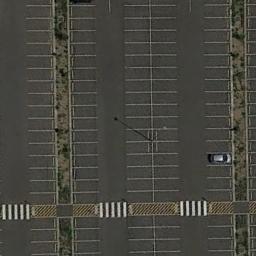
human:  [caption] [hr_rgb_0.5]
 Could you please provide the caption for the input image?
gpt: There is a car on the parking lot .

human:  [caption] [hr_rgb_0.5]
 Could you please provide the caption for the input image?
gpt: A silver car parked in this parking lot .

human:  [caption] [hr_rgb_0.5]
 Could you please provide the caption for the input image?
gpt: There is an empty parking lot .

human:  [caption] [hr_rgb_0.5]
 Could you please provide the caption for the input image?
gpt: The parking lot has a parked car and lots of parking spaces are still empty .

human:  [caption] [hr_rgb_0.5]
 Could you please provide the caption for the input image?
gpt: A parking lot with one car and yellow grid lines .